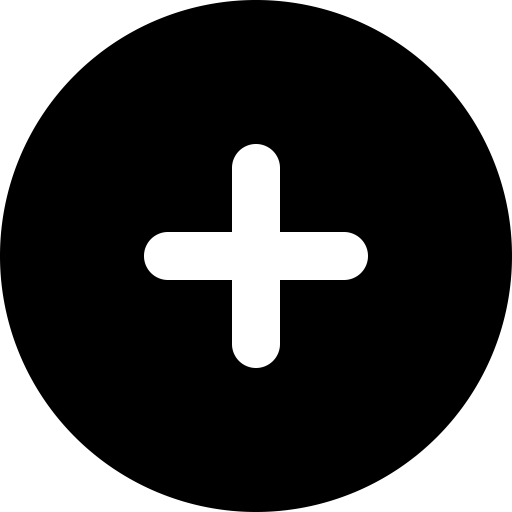
Tags: icon, FontAwesome, fa-icon, solid, circle, plus